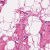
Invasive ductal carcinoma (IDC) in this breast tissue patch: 0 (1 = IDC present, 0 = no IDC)